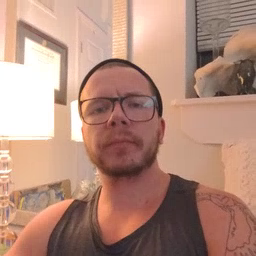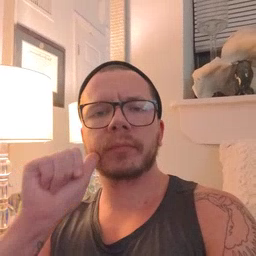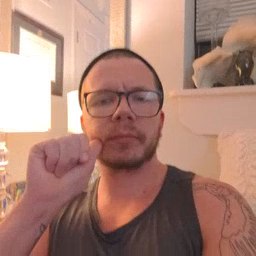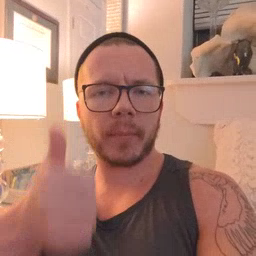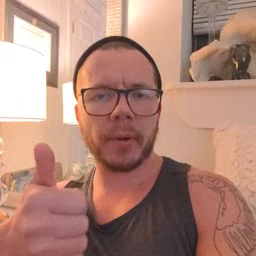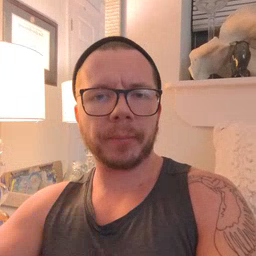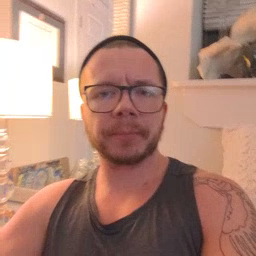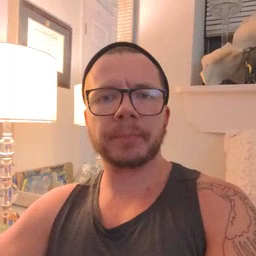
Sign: tomorrow